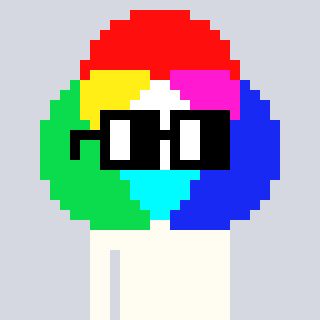
a pixel art character with square black glasses, a color circle-shaped head and a red-colored body on a cool background